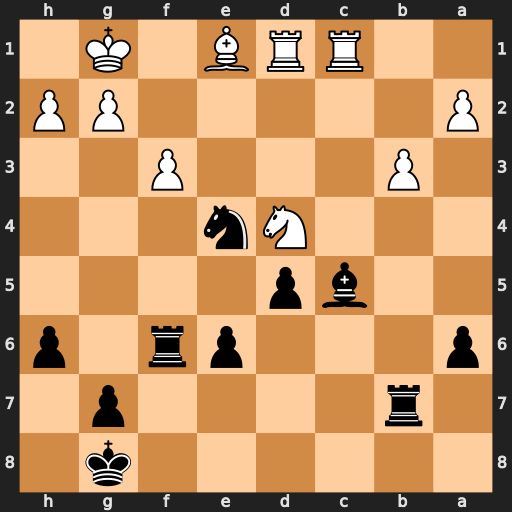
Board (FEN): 6k1/1r4p1/p3pr1p/2bp4/3Nn3/1P3P2/P5PP/2RRB1K1
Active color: b
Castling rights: -
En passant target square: -
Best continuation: e5 Rxc5 Nxc5